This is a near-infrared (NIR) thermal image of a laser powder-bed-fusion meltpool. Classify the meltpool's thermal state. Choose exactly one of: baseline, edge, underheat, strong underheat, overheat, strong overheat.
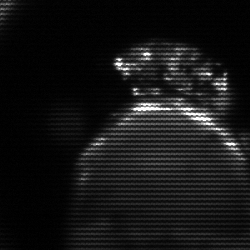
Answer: edge